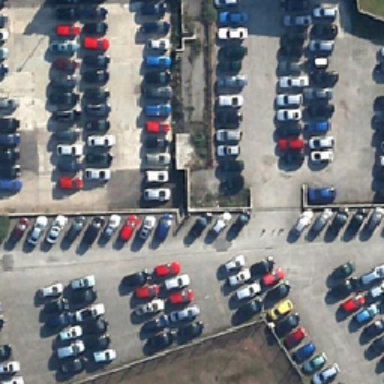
This is a small parking lot .